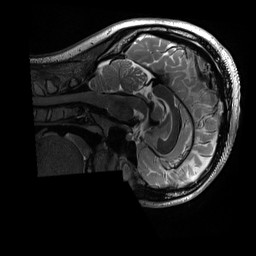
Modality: T2w
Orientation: sagittal
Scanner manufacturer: siemens
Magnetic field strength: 3 T
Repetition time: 3.2 s
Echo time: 0.564 s